Question: The picture describes a maze problem, where green is the starting position and red is the end point. Find the length of the shortest path.
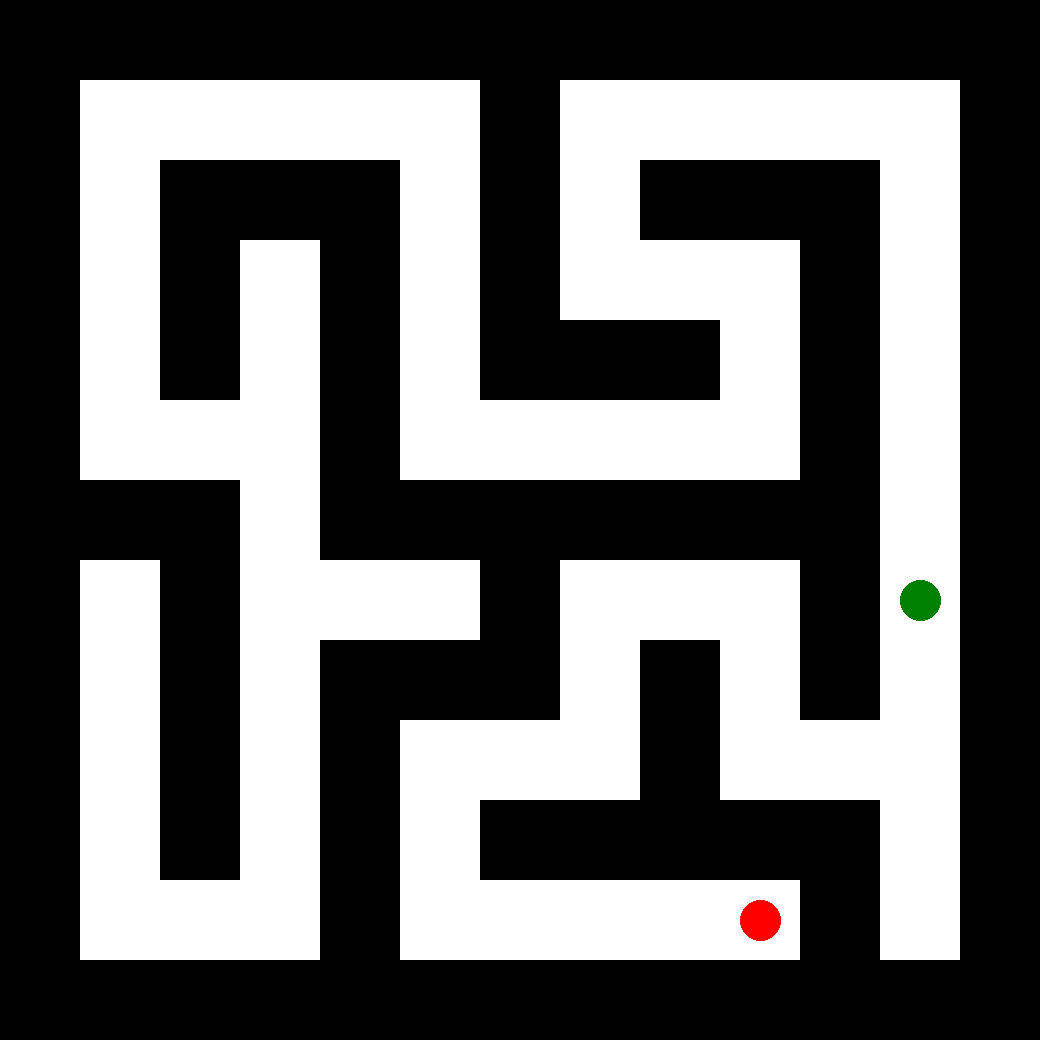
Answer: 18